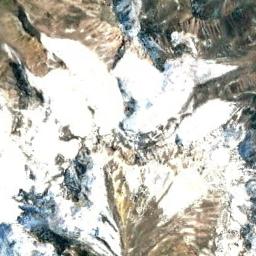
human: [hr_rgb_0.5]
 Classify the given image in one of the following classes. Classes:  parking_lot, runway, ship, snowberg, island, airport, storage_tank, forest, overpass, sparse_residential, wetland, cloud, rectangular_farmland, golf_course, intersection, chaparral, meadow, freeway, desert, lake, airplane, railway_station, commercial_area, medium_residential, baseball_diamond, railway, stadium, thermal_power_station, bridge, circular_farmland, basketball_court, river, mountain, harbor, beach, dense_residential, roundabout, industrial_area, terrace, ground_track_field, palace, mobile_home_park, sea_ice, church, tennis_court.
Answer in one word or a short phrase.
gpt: snowberg